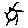
Label: sun